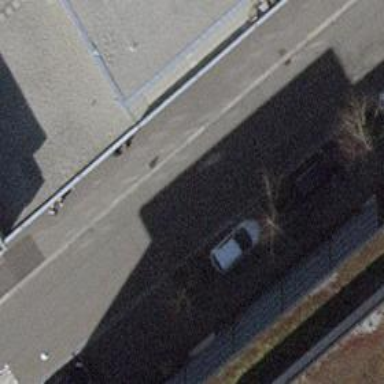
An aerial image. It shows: Street-side parking area with parallel orientation on asphalt surface.